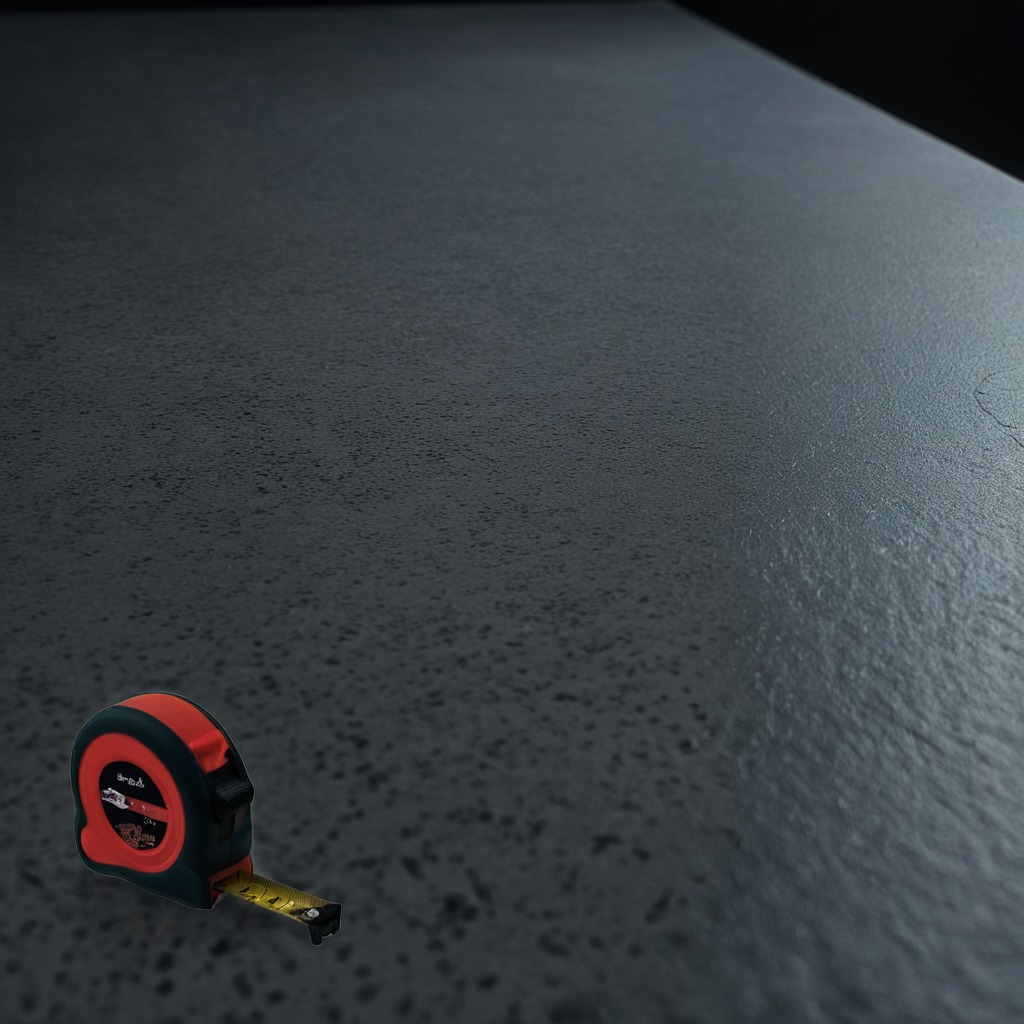
A measuring tape is lying on the clean granite table inside a workshop at night.